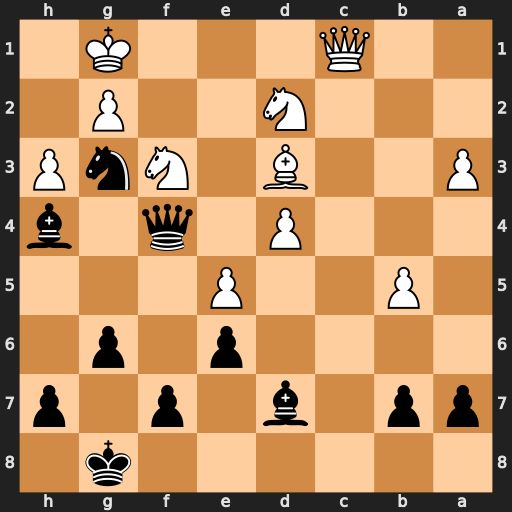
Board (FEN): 6k1/pp1b1p1p/4p1p1/1P2P3/3P1q1b/P2B1NnP/3N2P1/2Q3K1
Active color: b
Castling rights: -
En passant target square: -
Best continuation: Qe3+ Kh2 Qxd3